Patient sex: M
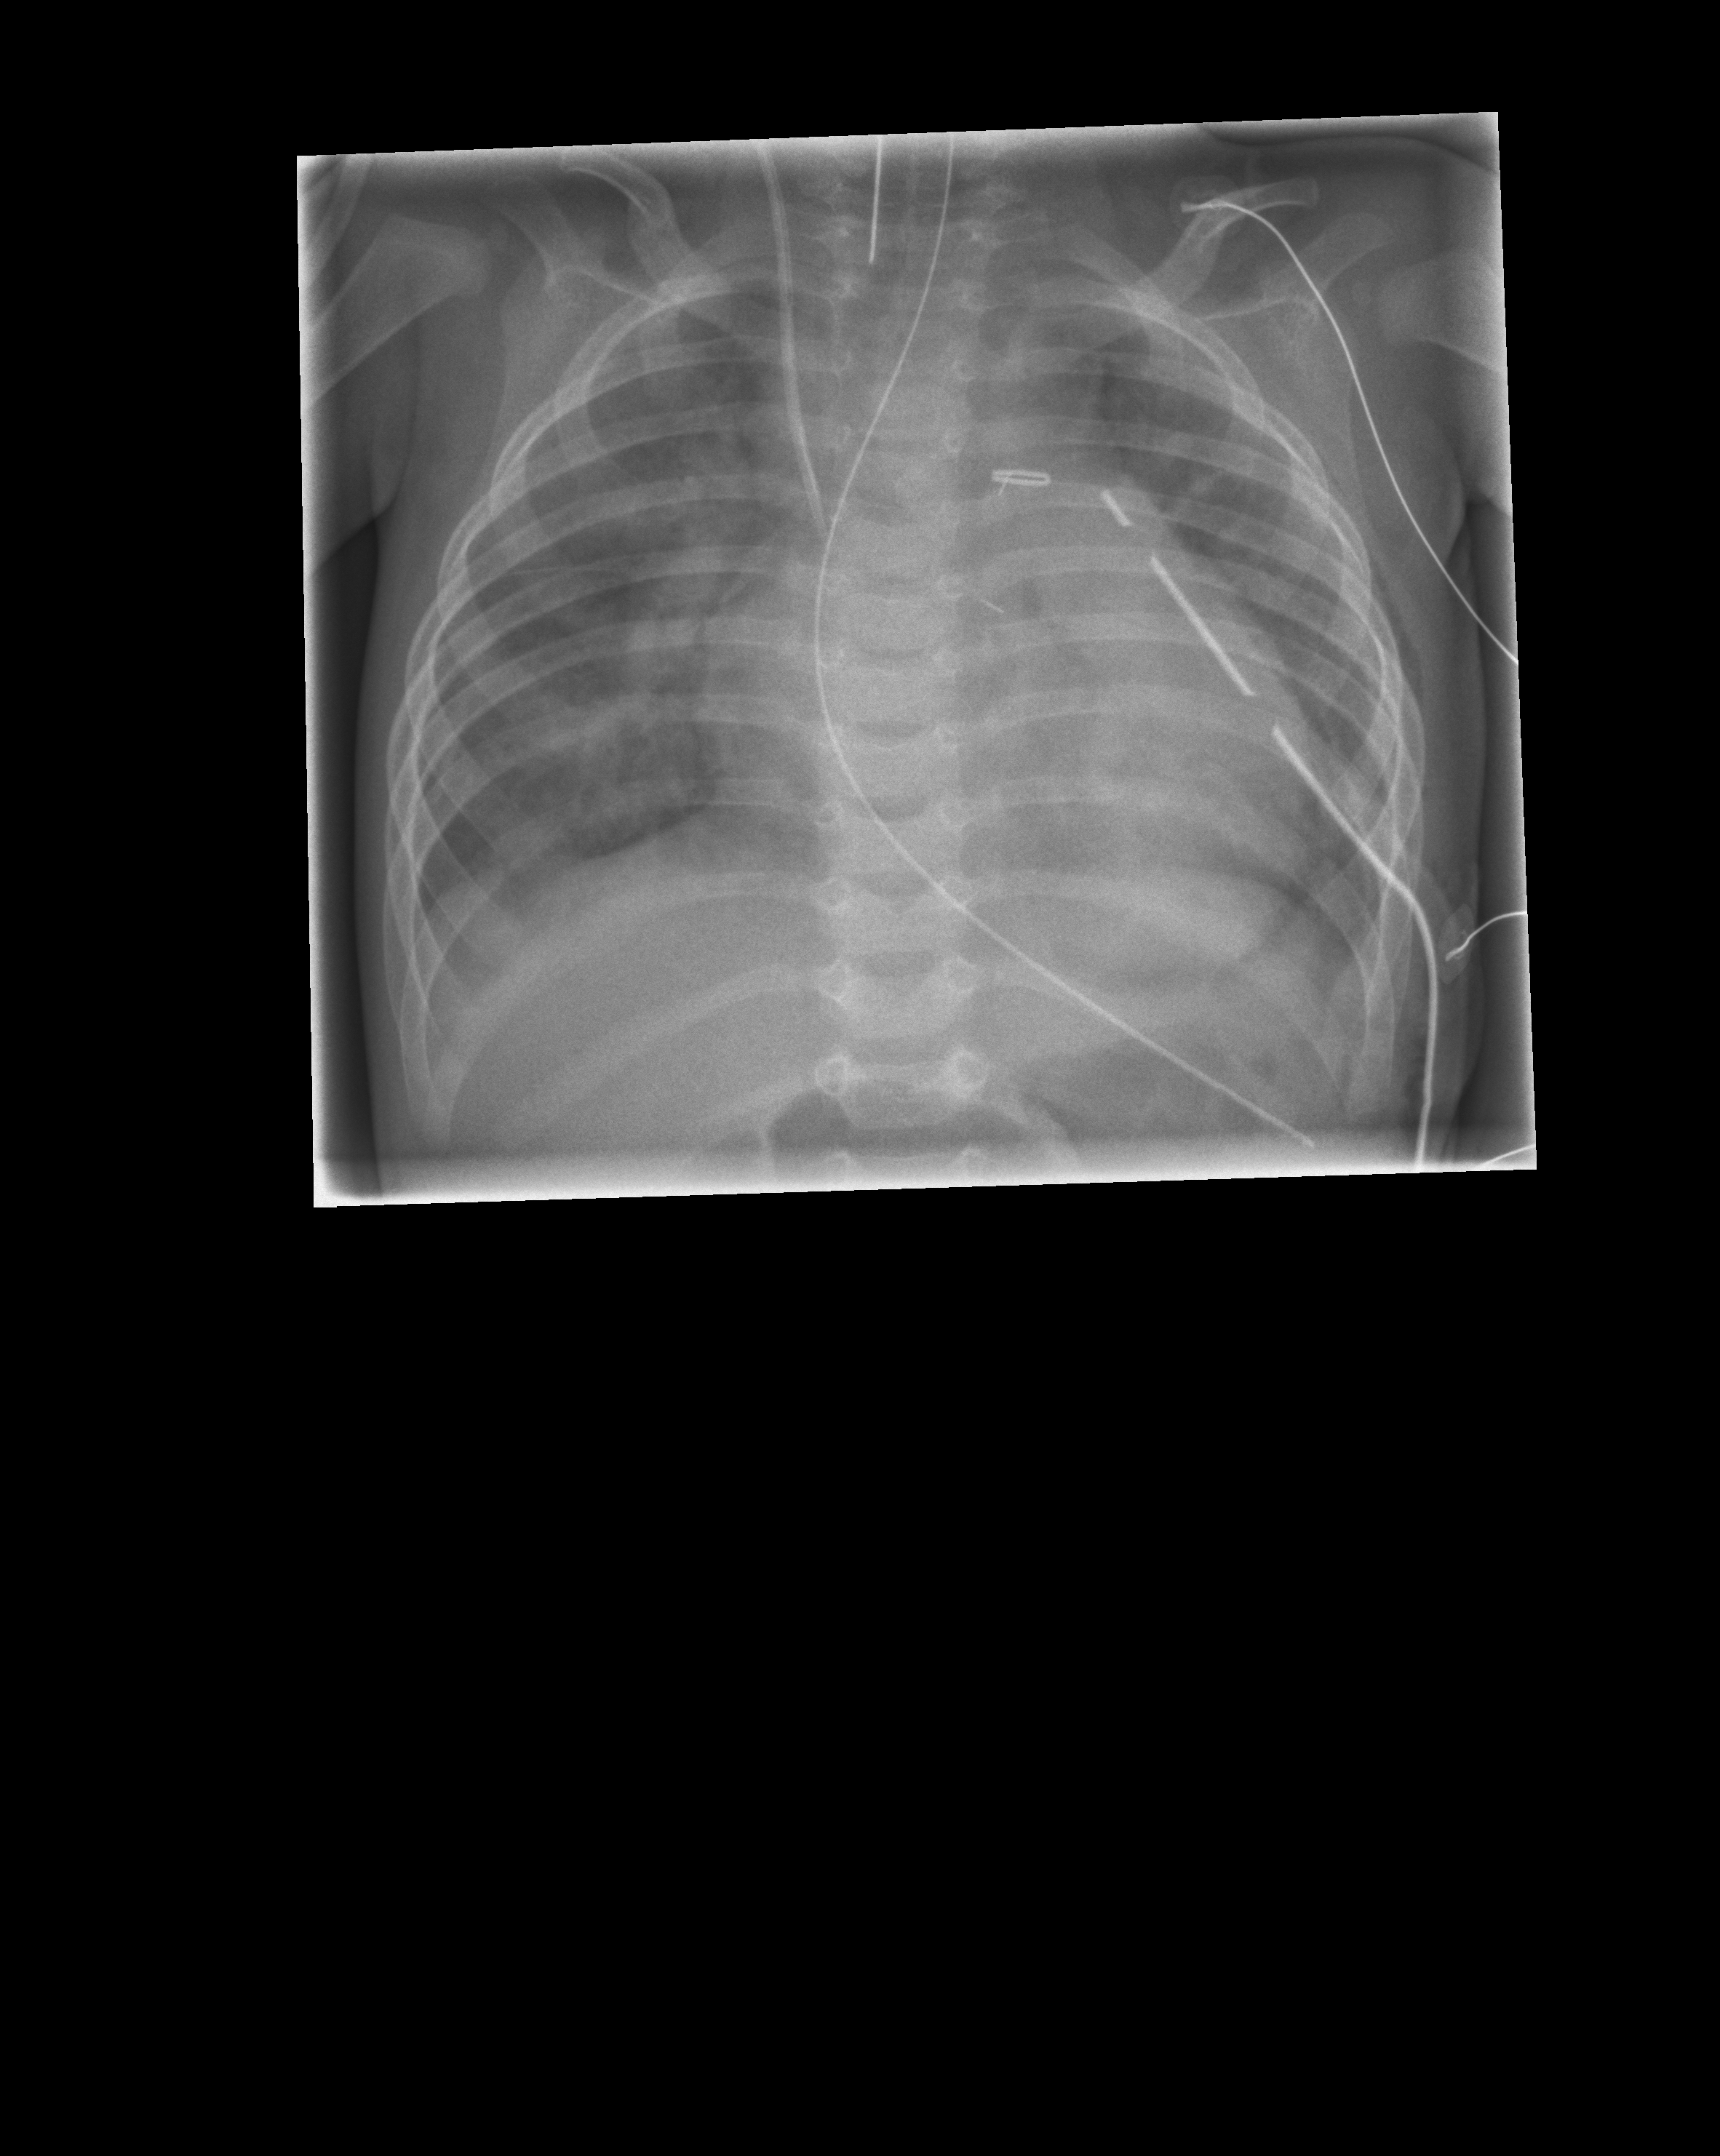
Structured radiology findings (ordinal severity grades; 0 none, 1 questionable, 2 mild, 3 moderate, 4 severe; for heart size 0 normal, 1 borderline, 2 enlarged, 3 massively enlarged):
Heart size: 2
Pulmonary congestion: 2
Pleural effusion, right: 2
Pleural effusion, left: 2
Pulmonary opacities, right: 2
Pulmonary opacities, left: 2
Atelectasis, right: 2
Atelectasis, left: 2